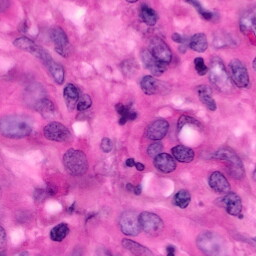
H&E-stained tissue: Pancreatic